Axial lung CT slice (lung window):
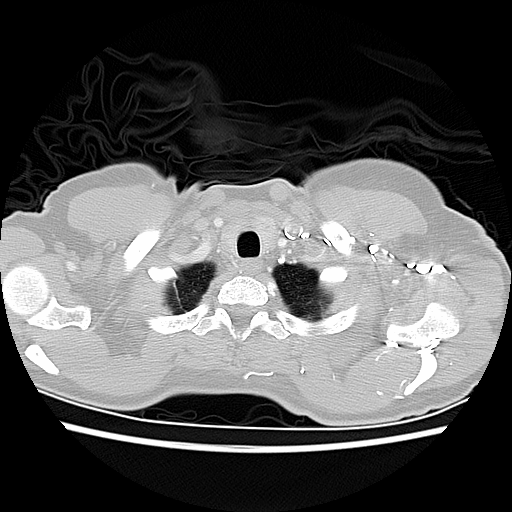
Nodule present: no